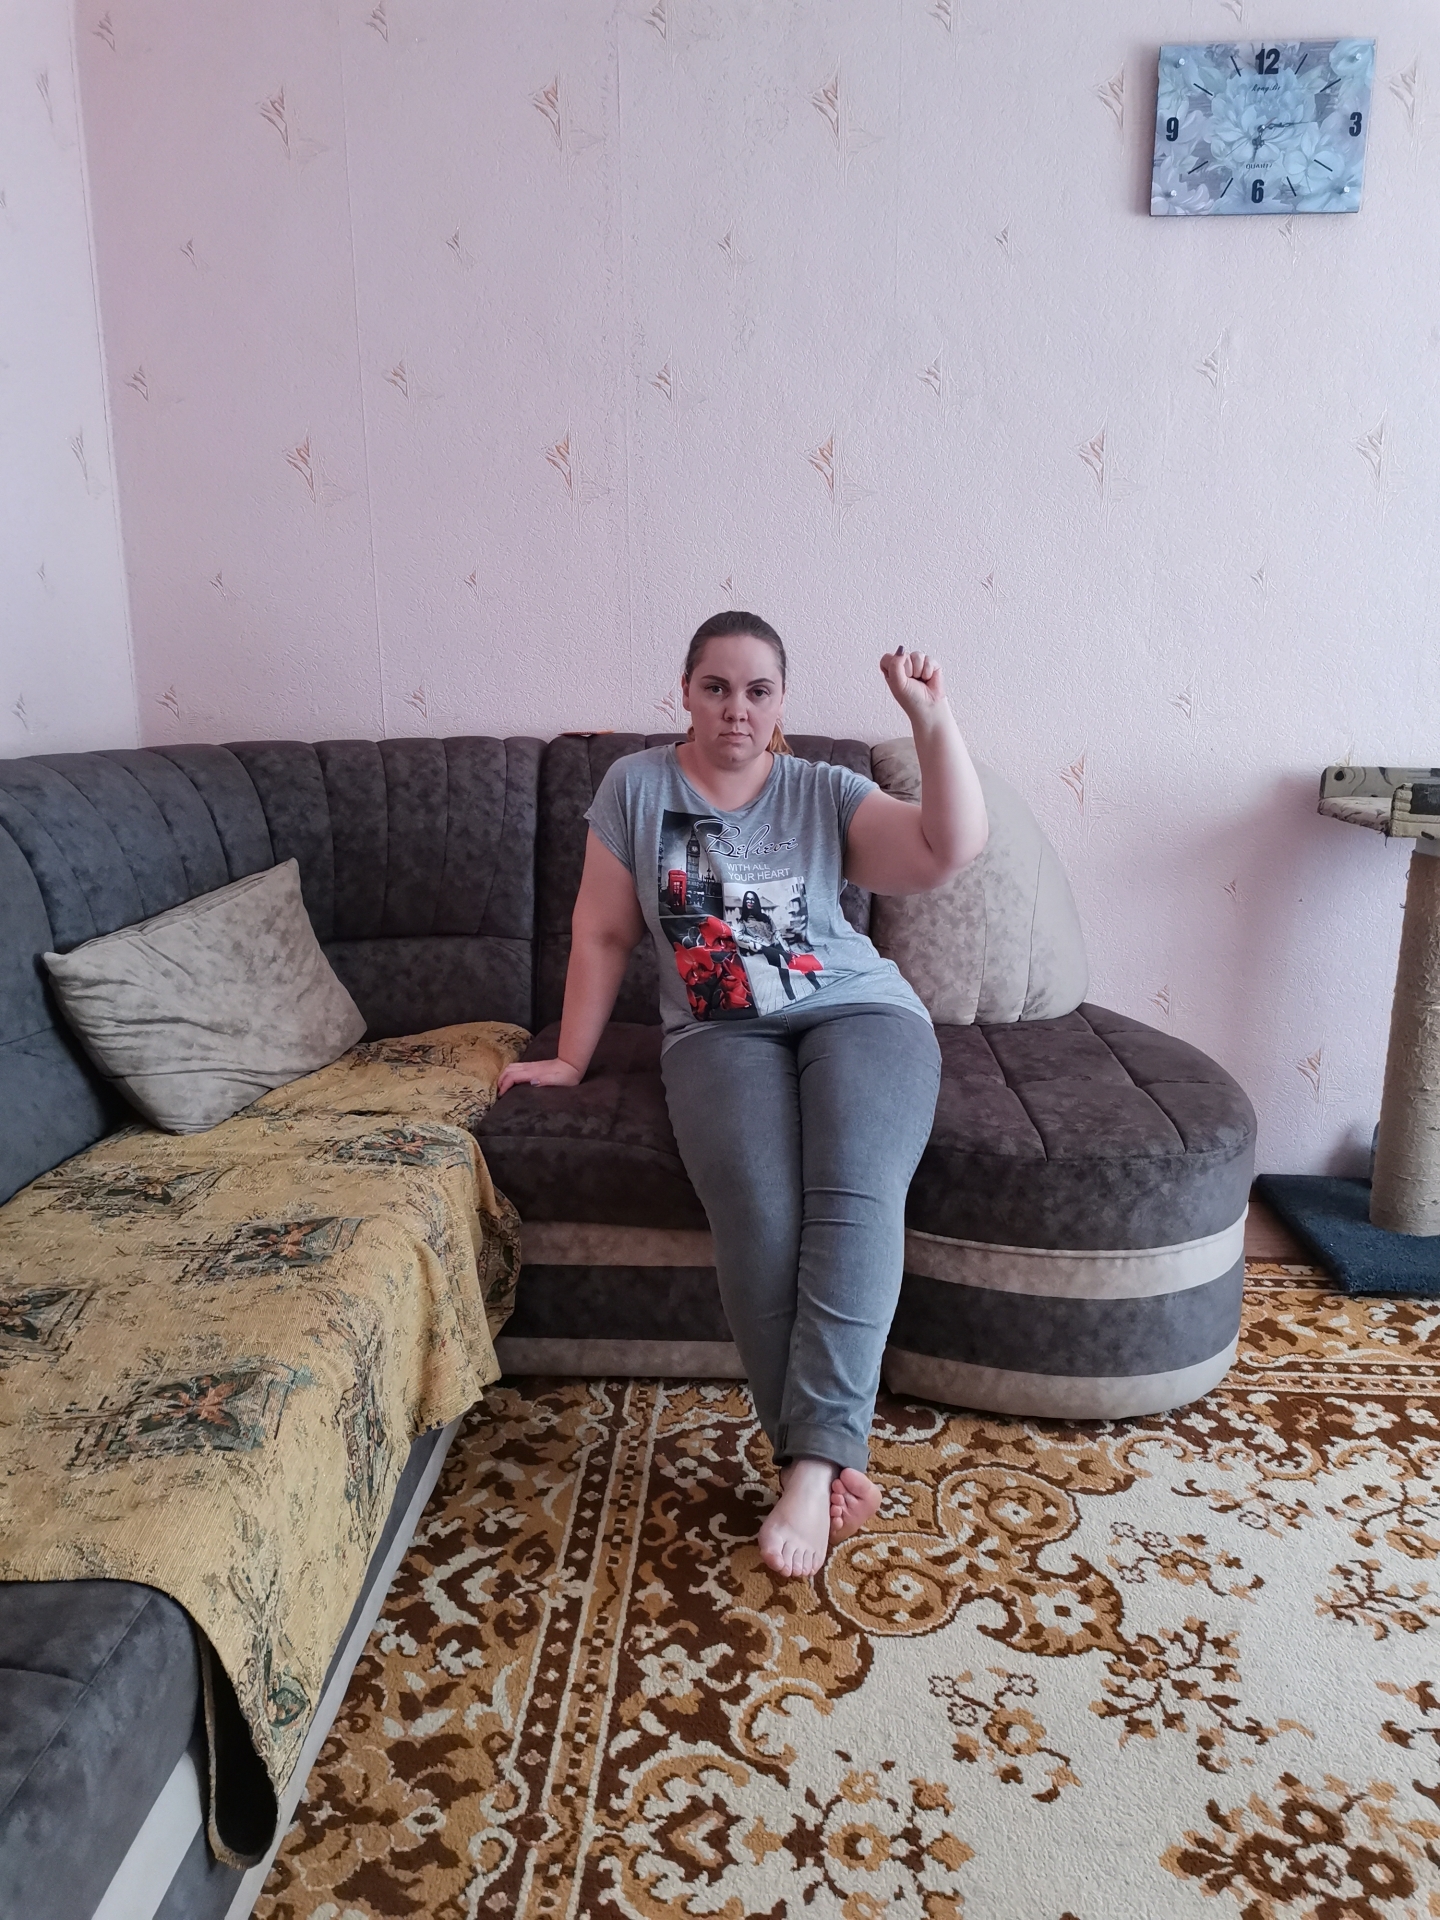
Label: clear